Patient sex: M
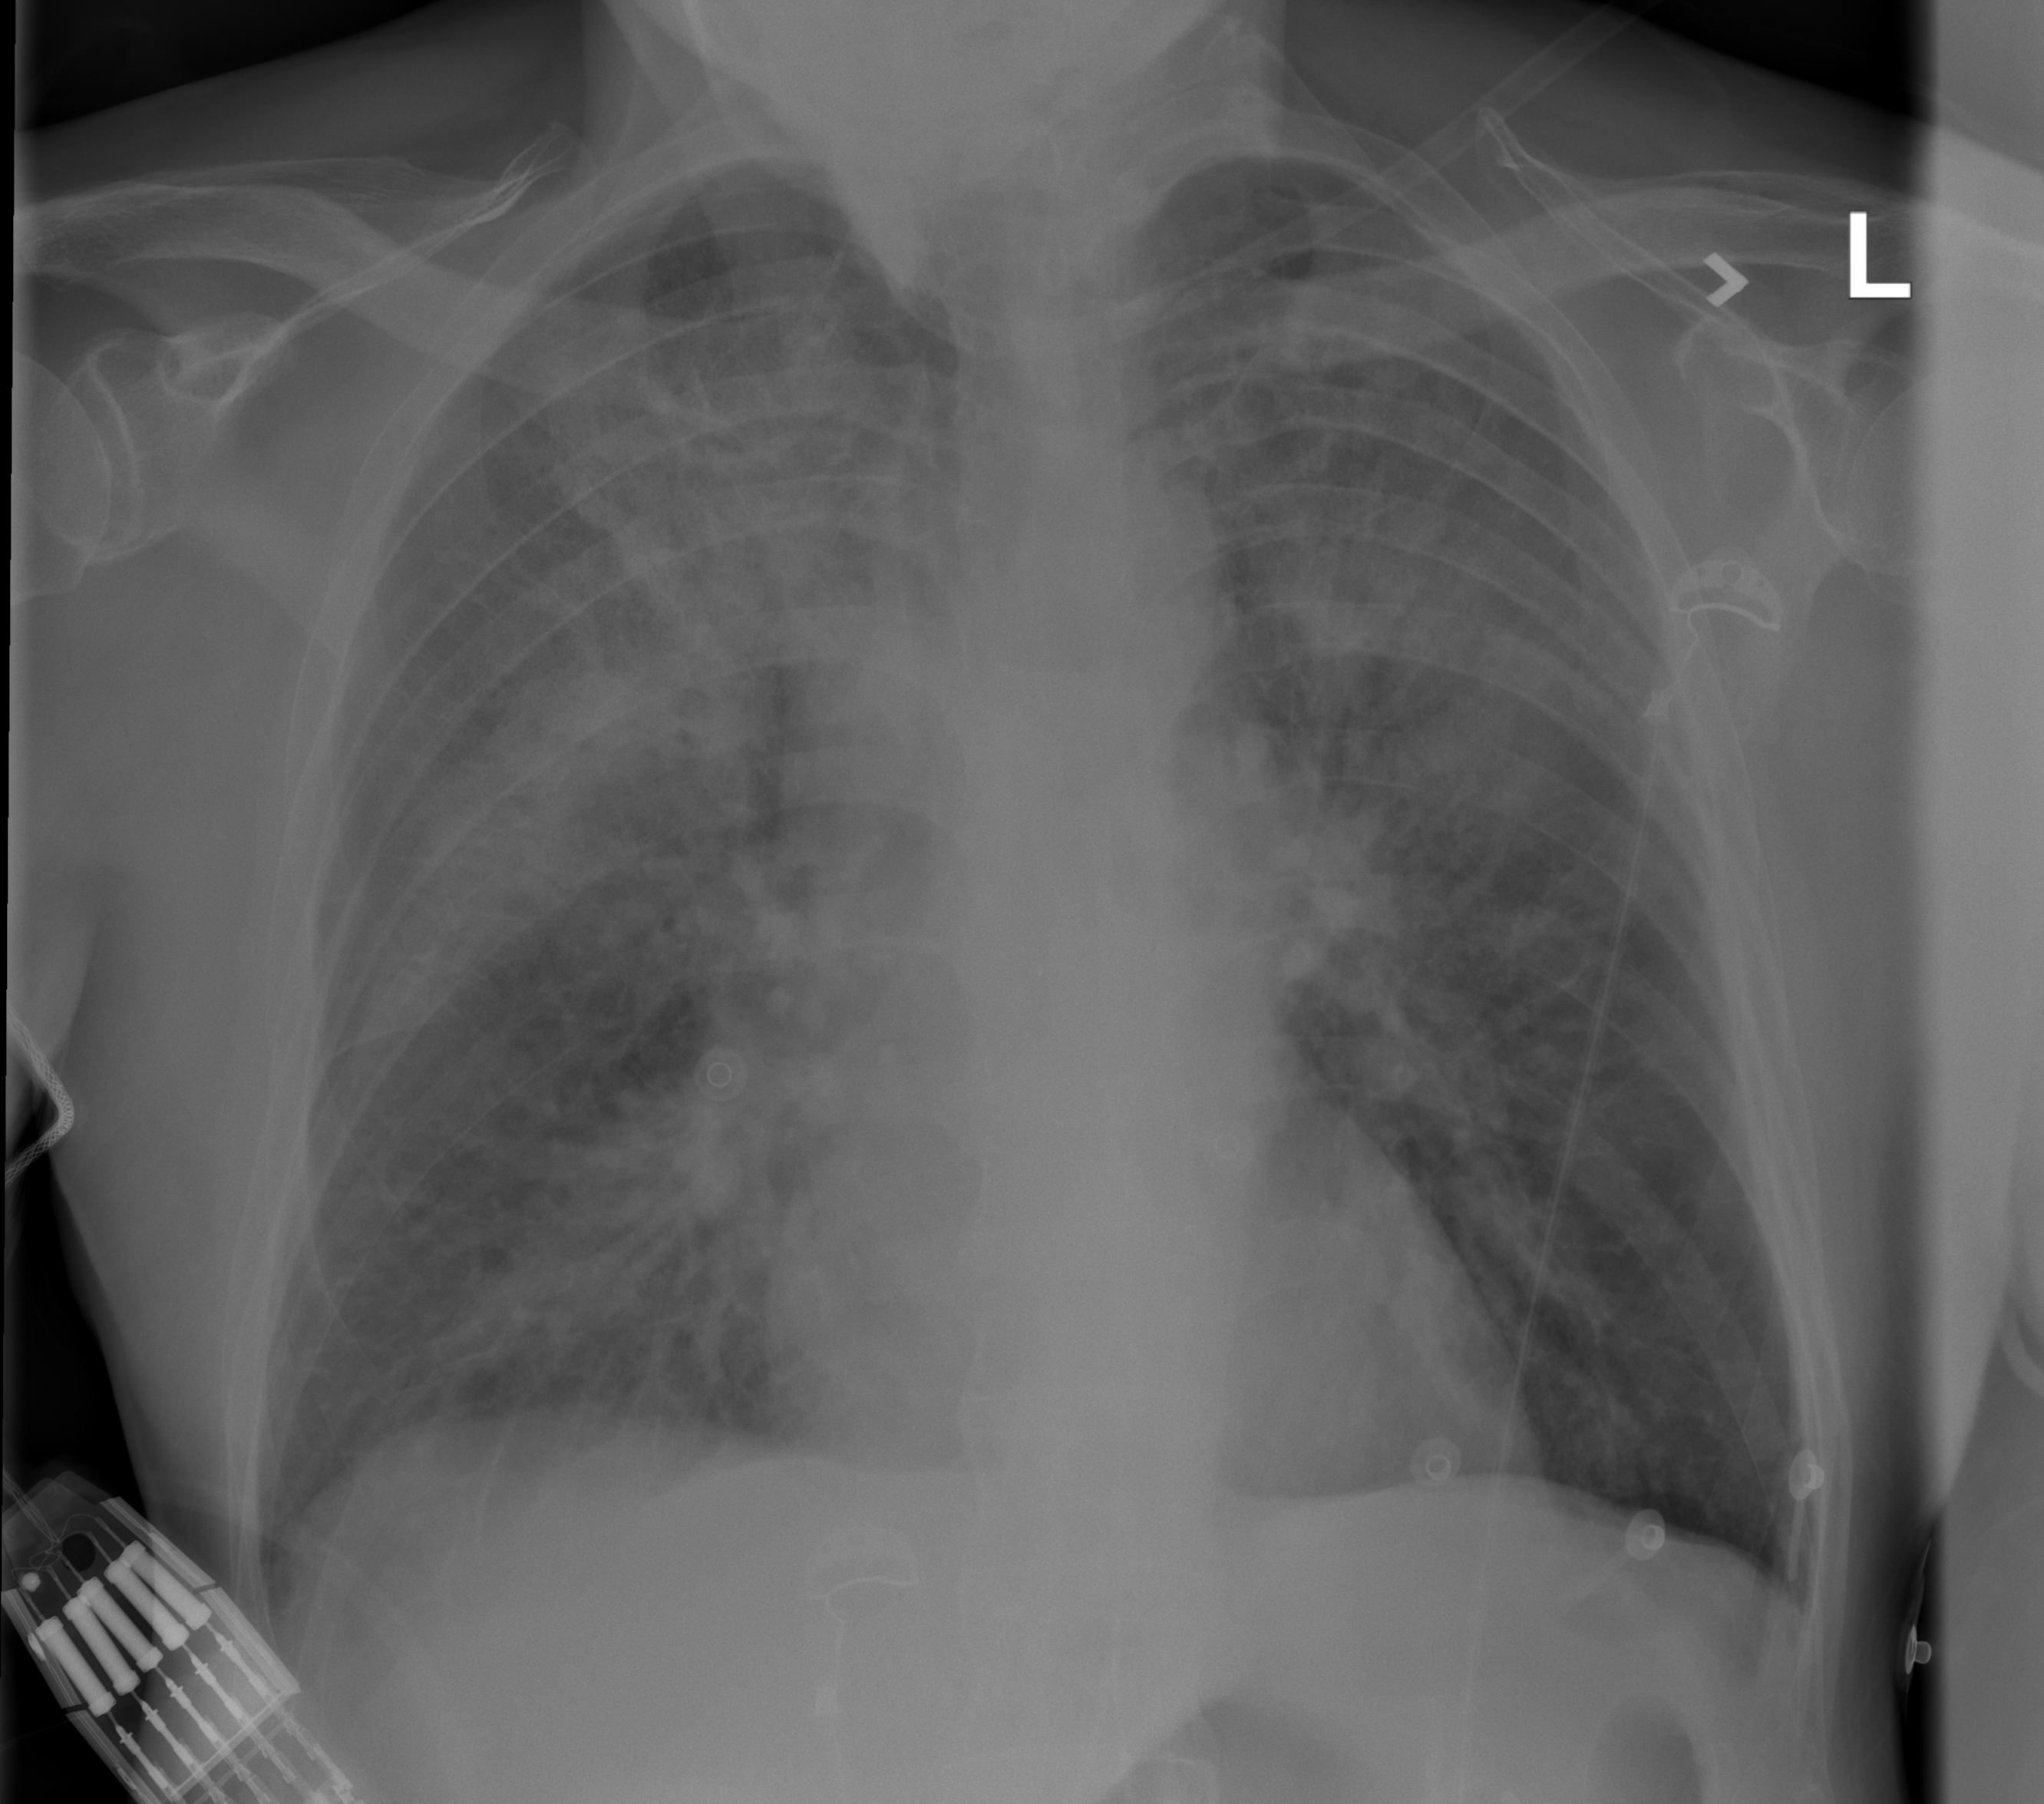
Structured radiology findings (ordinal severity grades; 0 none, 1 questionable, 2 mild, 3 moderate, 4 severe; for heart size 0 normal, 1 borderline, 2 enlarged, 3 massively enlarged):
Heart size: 0
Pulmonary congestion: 3
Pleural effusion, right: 2
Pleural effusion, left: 1
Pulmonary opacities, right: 3
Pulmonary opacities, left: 3
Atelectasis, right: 2
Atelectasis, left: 2